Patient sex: M
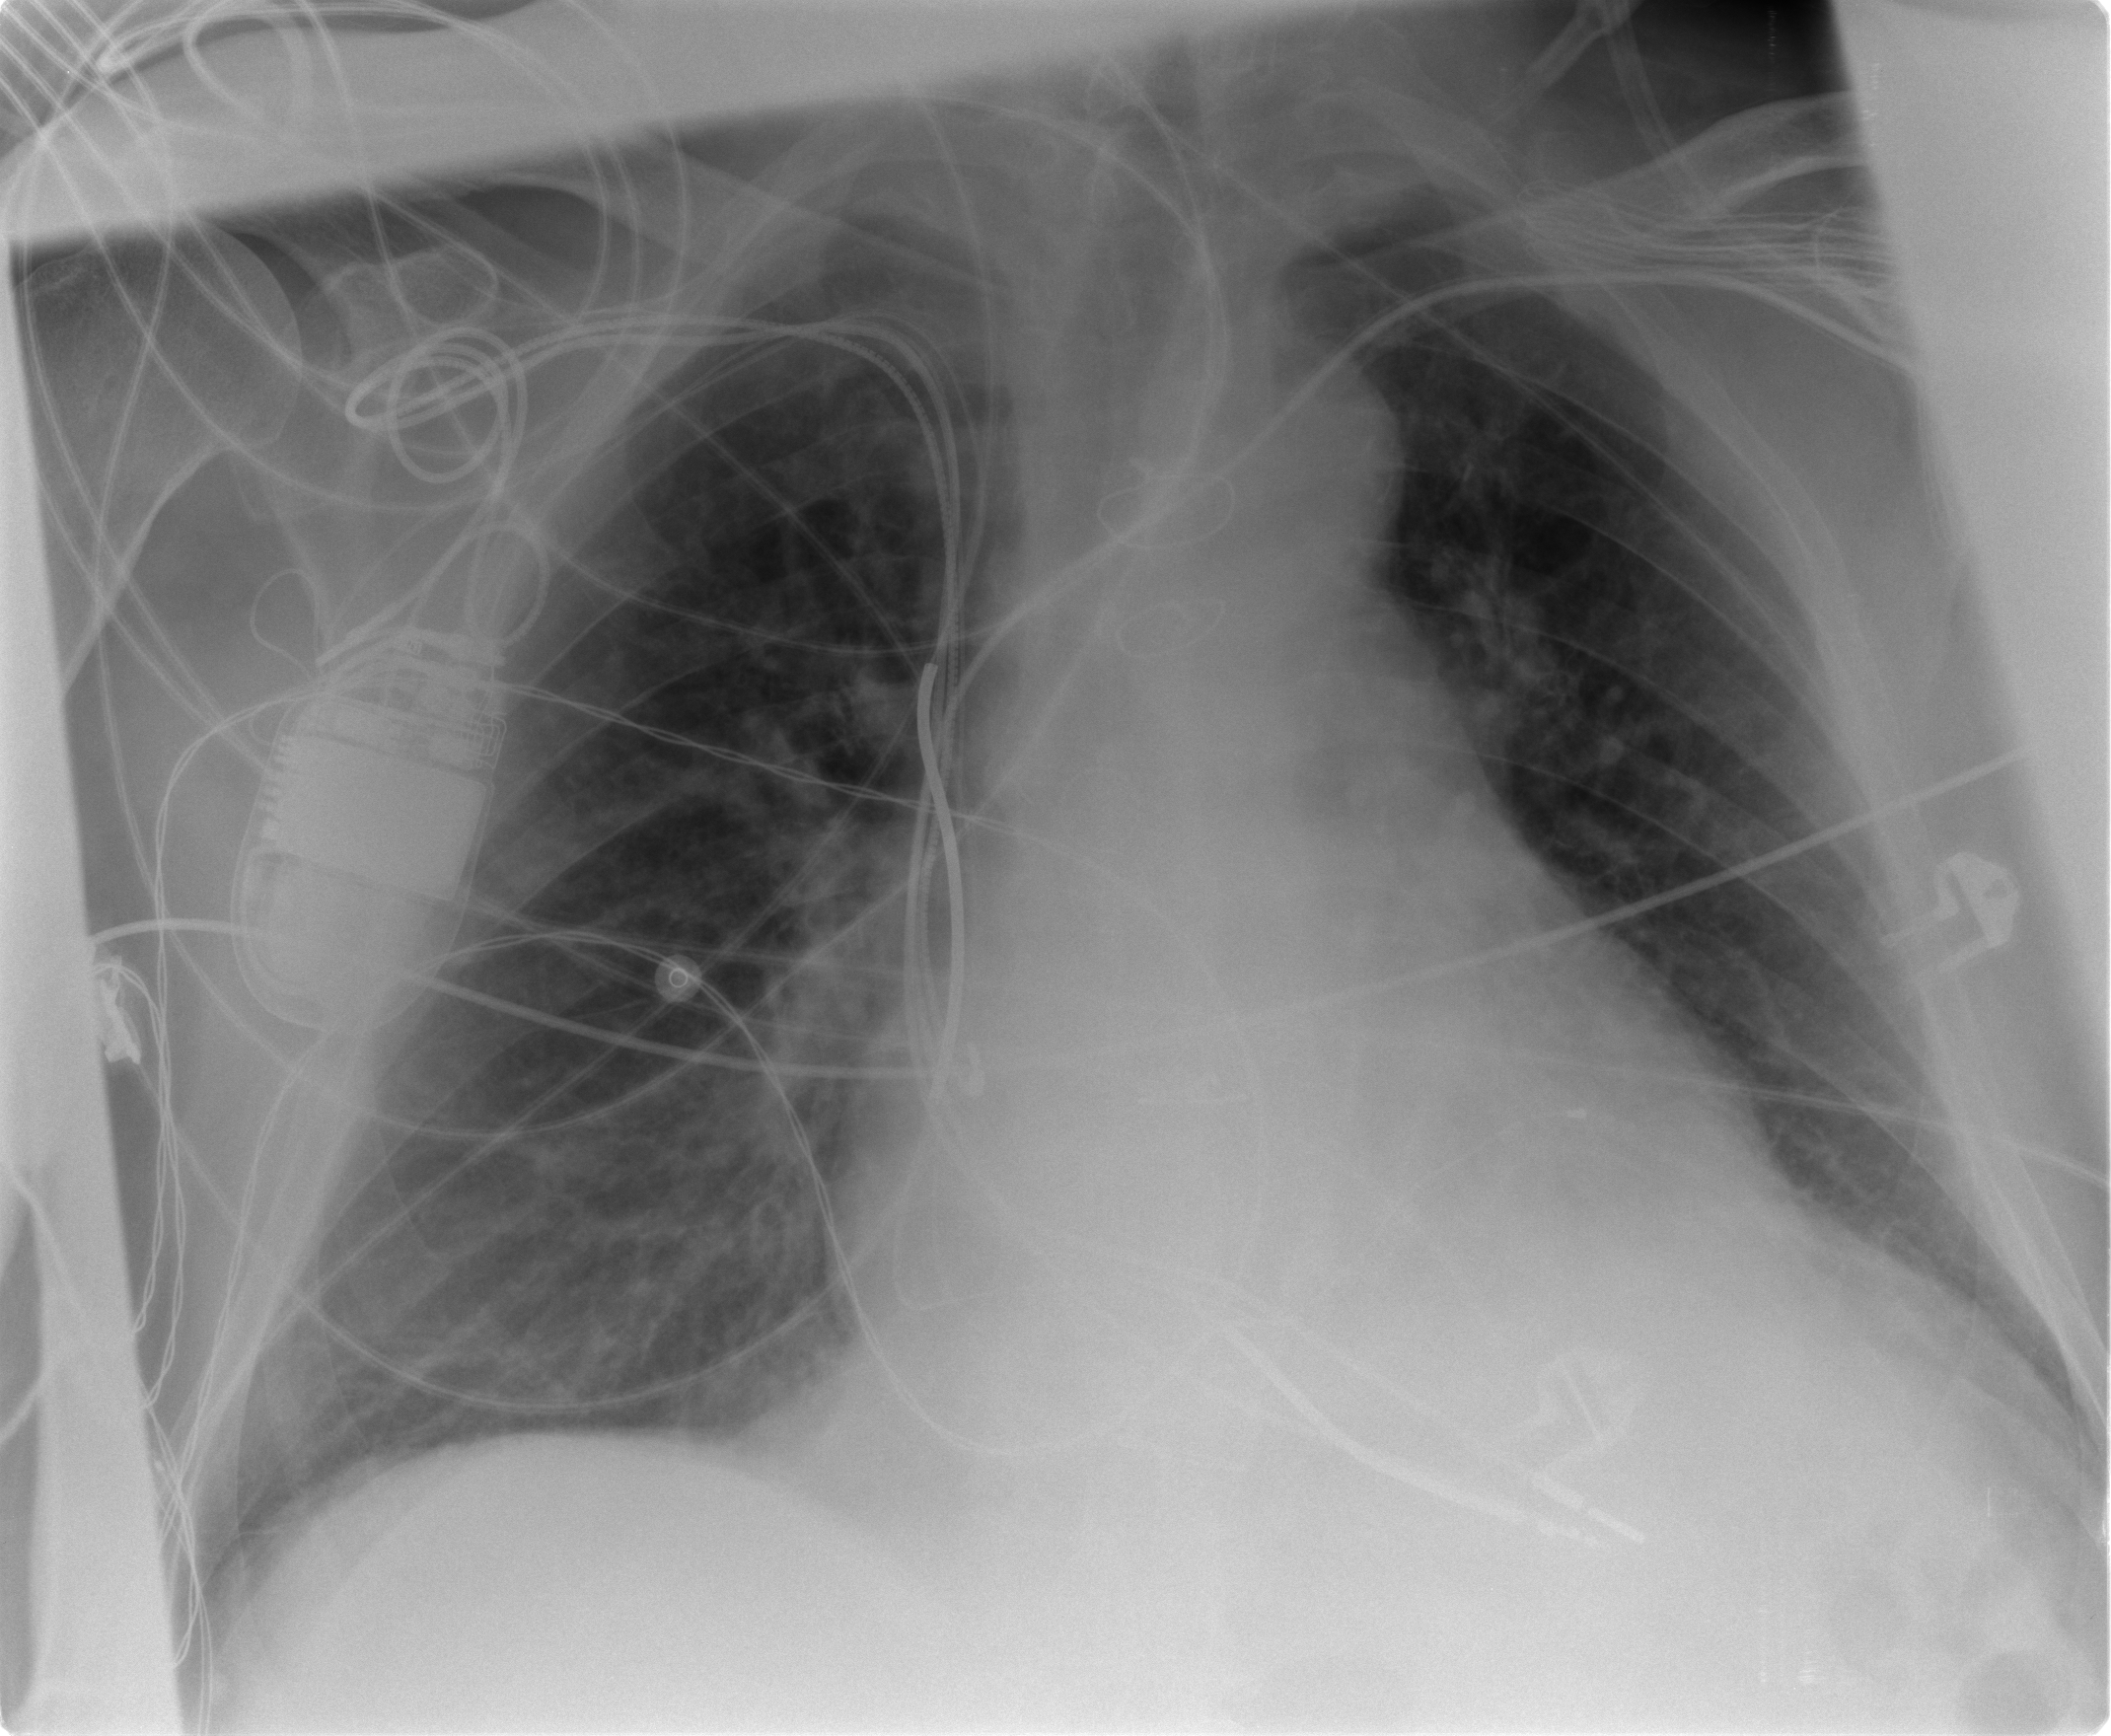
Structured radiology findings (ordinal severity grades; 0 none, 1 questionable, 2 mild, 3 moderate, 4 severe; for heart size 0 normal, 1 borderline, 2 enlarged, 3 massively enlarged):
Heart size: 2
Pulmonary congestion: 0
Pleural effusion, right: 0
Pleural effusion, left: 0
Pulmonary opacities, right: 0
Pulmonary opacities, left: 0
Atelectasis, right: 1
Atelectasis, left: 0